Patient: sex M, age 57
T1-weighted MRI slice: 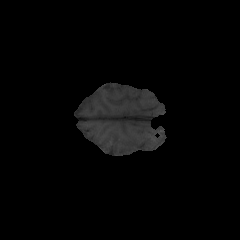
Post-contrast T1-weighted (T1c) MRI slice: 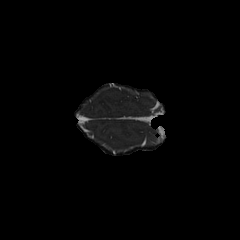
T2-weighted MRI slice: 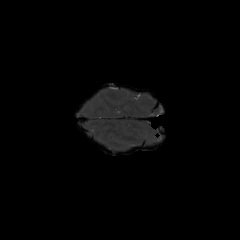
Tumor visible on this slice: no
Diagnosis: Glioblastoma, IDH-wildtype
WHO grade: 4